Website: crate-barrel
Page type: account-selection
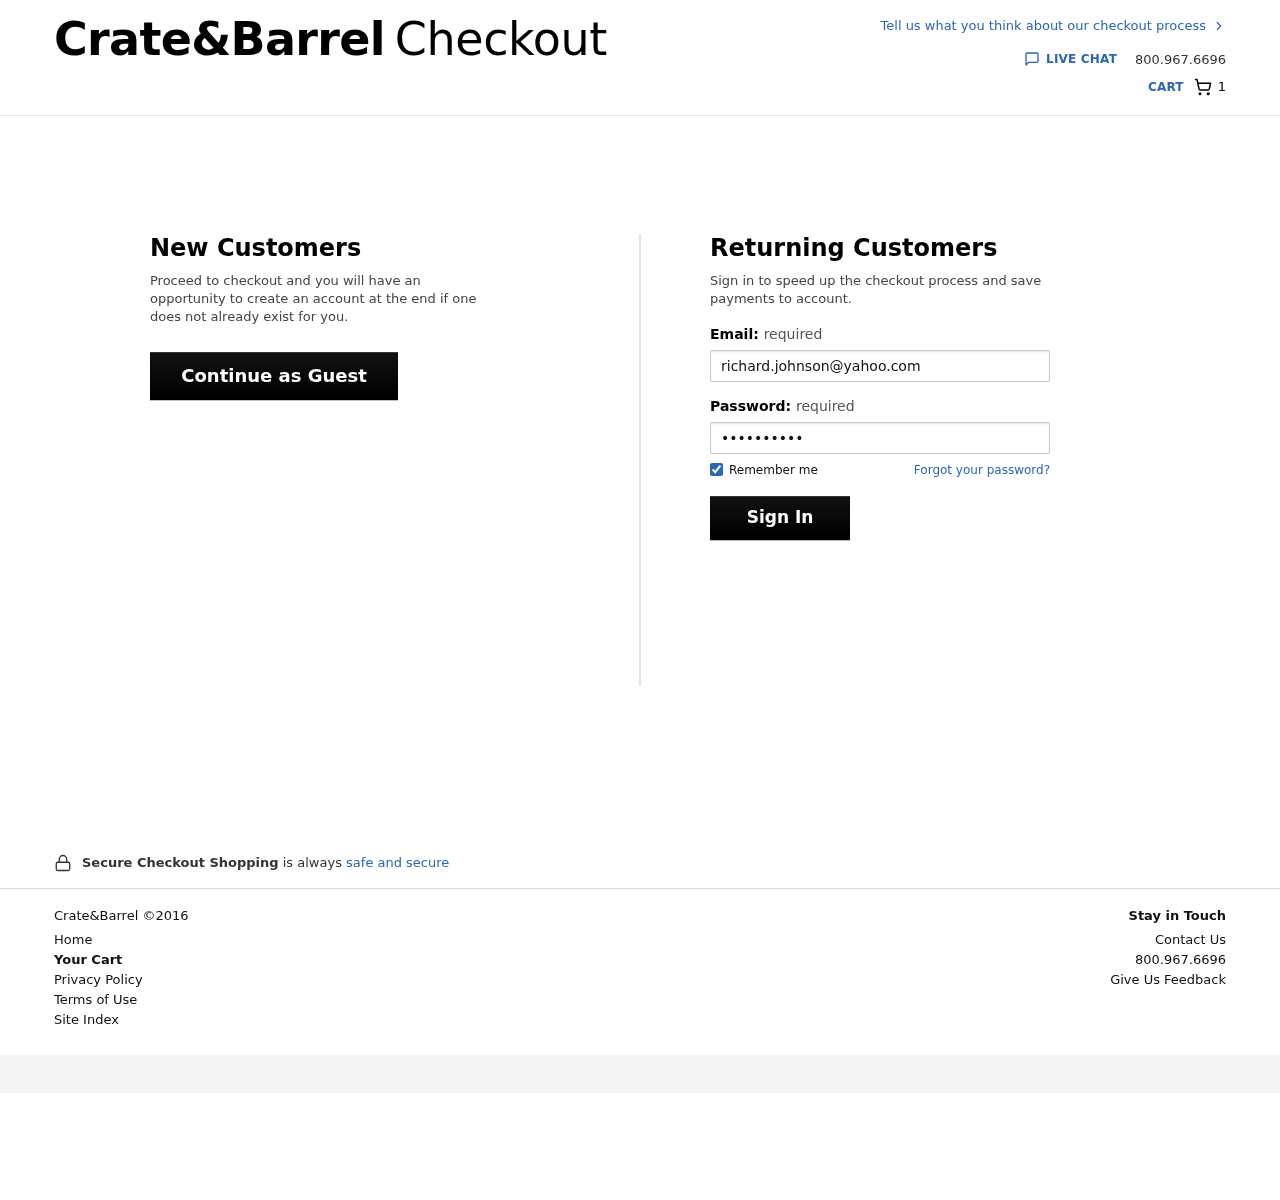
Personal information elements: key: PII_EMAIL
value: richard.johnson@yahoo.com
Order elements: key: ORDER_NUM_ITEMS
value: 1